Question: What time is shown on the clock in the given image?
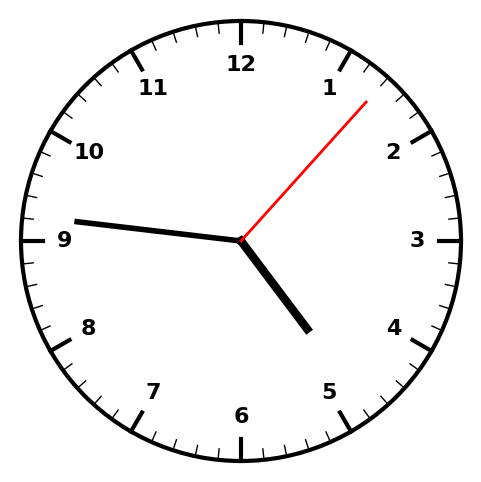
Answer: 04:46:07